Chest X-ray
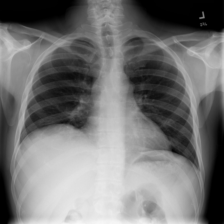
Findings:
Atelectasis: negative
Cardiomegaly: negative
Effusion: negative
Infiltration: positive
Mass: negative
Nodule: negative
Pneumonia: negative
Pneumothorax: negative
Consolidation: negative
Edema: negative
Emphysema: negative
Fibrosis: negative
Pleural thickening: negative
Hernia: negative